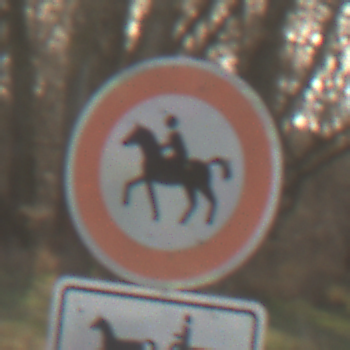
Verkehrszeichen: VerbotReiter
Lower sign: MehrspurigeFahrzeugeFrei9
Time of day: SunriseSunset
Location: Outdoor (Nature)
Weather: PartlyCloudy
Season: NotSpecified
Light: Natural